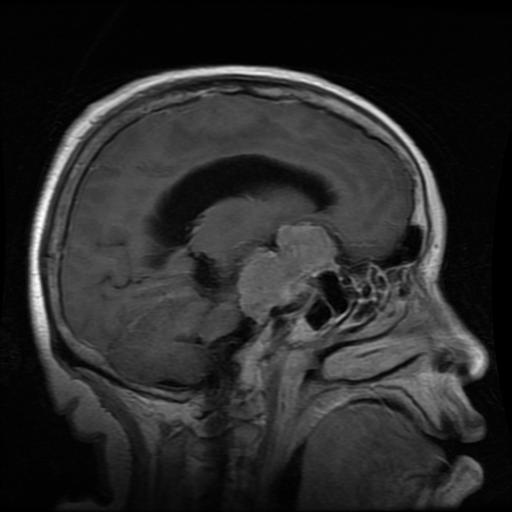
Label: meningioma